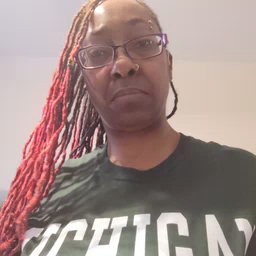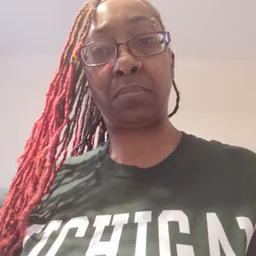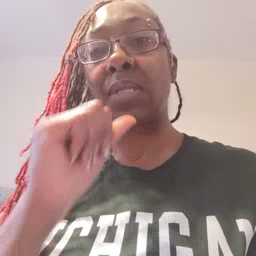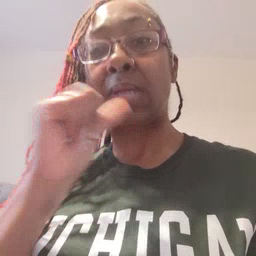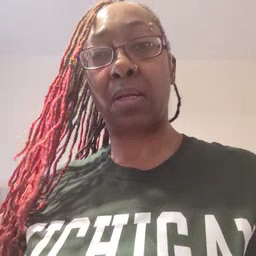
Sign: not